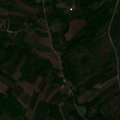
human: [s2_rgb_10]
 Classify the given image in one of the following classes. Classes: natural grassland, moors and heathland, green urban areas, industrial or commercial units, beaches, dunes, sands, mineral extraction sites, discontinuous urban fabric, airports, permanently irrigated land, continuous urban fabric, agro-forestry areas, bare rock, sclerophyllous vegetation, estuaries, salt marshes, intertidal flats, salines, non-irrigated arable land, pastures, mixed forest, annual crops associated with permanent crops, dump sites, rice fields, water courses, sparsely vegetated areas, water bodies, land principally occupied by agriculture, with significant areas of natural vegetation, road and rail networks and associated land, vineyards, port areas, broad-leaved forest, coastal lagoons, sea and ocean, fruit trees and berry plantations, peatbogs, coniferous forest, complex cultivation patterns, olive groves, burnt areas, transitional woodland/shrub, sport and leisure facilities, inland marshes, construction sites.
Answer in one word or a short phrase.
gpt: complex cultivation patterns, land principally occupied by agriculture, with significant areas of natural vegetation